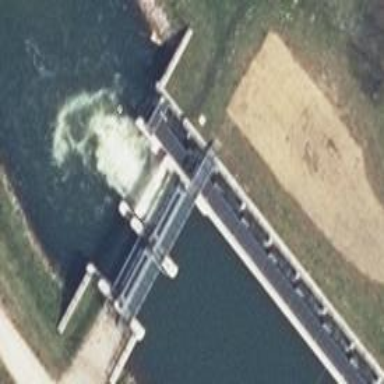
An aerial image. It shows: Weir along the waterway.